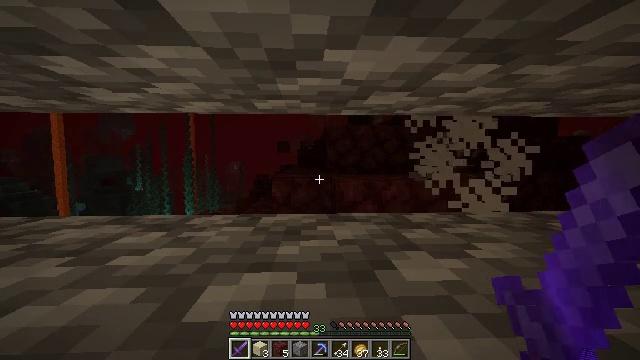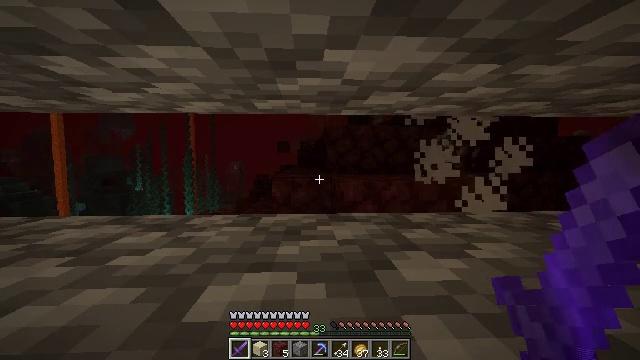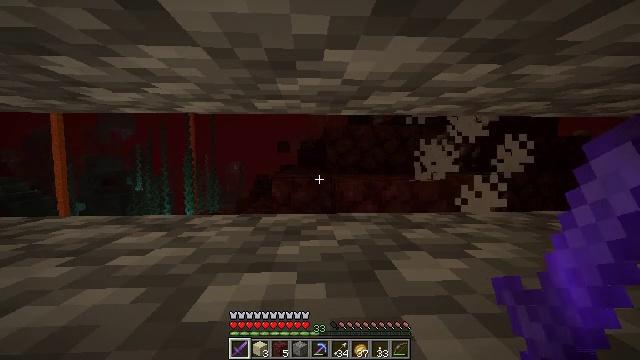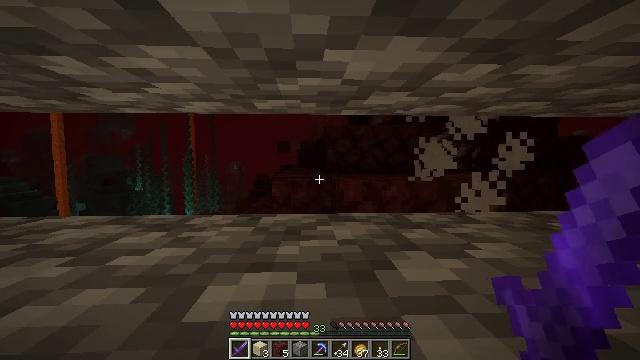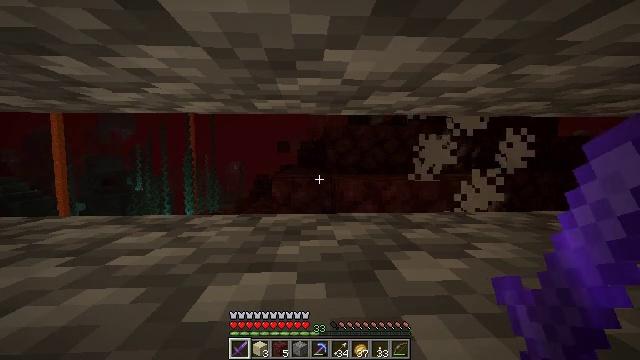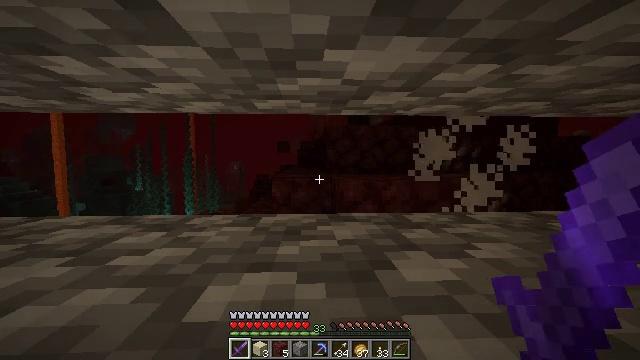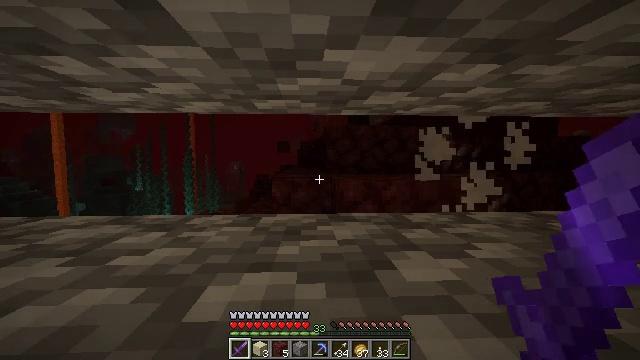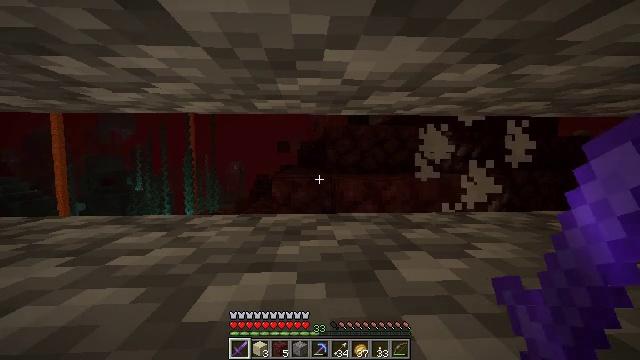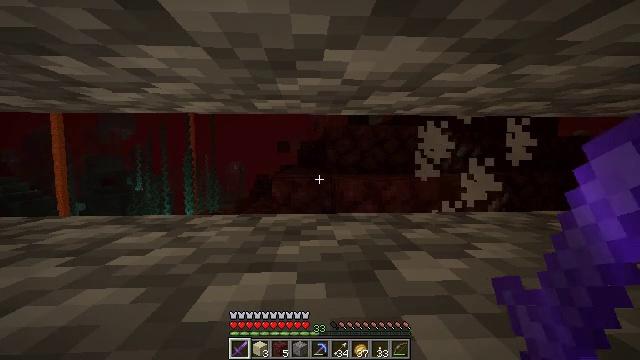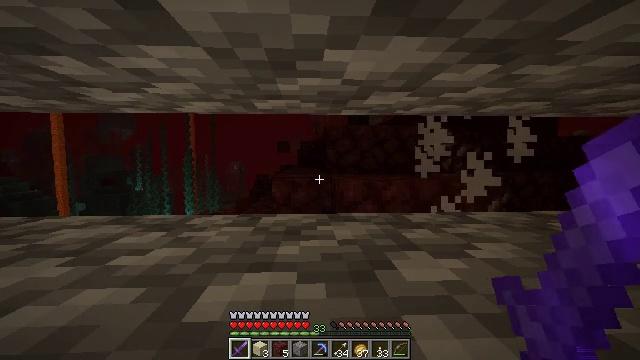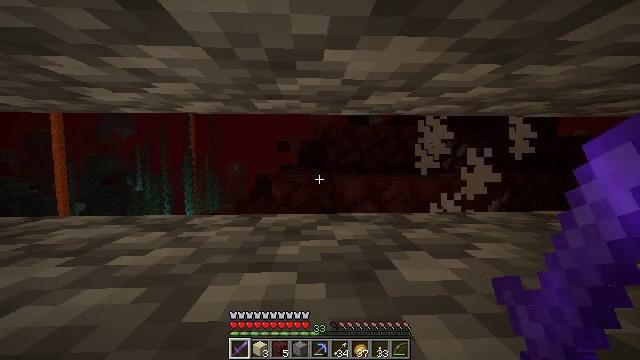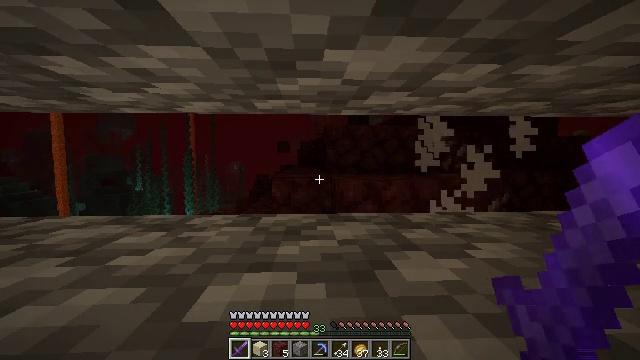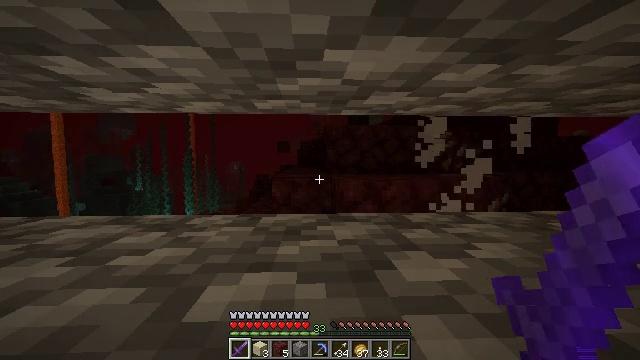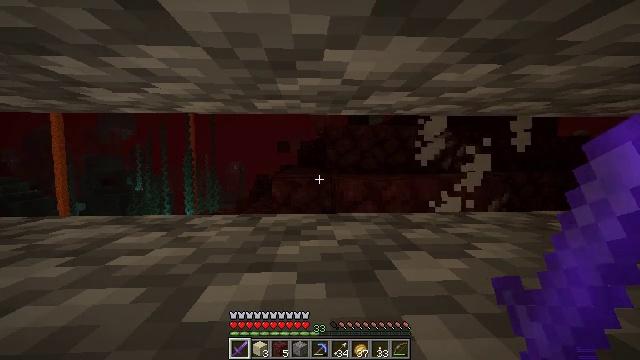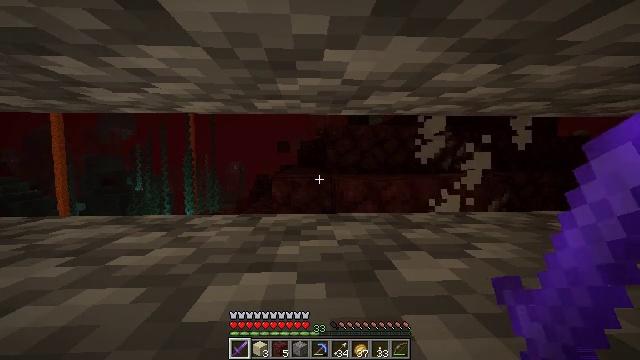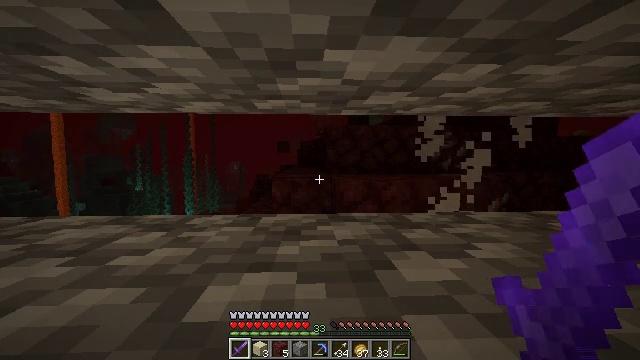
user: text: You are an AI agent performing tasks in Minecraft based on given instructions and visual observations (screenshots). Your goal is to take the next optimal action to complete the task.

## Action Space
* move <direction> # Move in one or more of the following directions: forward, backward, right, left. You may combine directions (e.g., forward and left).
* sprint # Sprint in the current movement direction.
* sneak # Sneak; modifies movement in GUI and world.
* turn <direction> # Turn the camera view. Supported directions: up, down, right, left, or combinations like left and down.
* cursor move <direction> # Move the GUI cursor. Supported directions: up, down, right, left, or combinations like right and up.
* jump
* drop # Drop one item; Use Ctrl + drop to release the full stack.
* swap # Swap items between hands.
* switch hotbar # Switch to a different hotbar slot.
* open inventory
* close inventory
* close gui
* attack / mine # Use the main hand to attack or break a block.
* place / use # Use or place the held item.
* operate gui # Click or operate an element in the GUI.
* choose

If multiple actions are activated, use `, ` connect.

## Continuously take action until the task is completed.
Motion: motion action
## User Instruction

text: Attack the cobblestone slab to gather it.
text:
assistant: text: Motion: no_op
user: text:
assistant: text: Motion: no_op
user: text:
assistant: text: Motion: no_op
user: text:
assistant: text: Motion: no_op
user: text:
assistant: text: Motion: no_op
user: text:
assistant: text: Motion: no_op
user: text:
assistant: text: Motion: no_op
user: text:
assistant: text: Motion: no_op
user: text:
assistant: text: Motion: no_op
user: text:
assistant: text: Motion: no_op
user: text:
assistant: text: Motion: no_op
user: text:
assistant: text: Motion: no_op
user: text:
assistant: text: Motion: no_op
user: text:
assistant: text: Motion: no_op
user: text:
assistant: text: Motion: no_op
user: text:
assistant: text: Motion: no_op
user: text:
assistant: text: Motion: no_op
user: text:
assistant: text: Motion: no_op
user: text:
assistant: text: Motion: no_op
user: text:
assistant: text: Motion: no_op
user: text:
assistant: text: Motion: no_op
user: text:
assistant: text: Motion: no_op
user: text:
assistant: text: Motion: no_op
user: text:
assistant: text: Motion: no_op
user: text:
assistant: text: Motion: no_op
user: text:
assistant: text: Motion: no_op
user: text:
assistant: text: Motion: no_op
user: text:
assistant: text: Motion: no_op
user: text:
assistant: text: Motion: no_op
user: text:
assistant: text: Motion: no_op